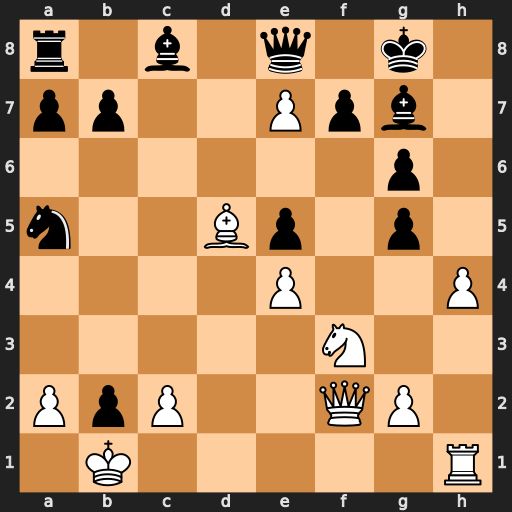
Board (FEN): r1b1q1k1/pp2Ppb1/6p1/n2Bp1p1/4P2P/5N2/PpP2QP1/1K5R
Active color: w
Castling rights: -
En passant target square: -
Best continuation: Nxg5 Be6 Nxe6